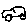
Label: car